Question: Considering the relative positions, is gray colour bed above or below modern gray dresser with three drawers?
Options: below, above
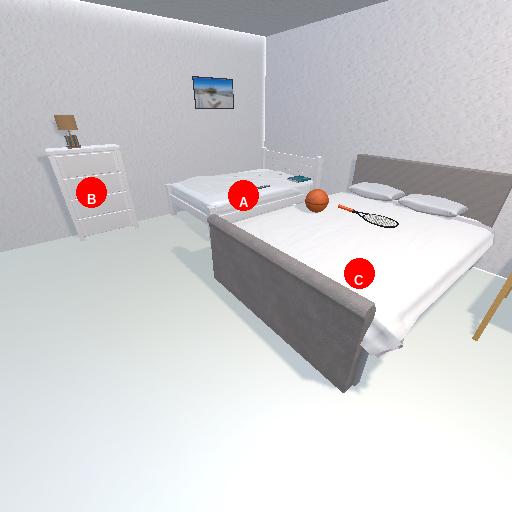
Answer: below